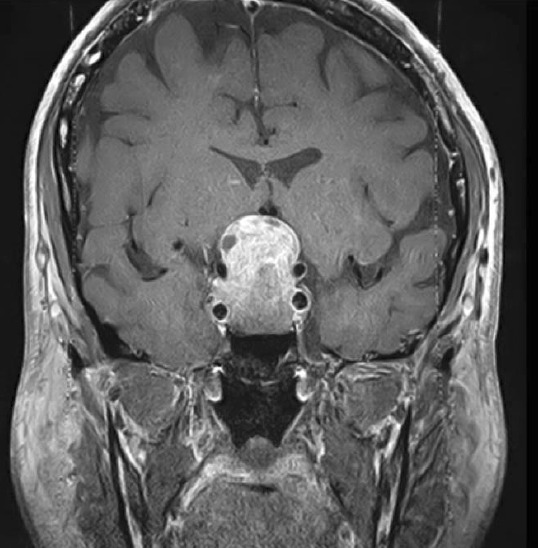
Label: pituitary